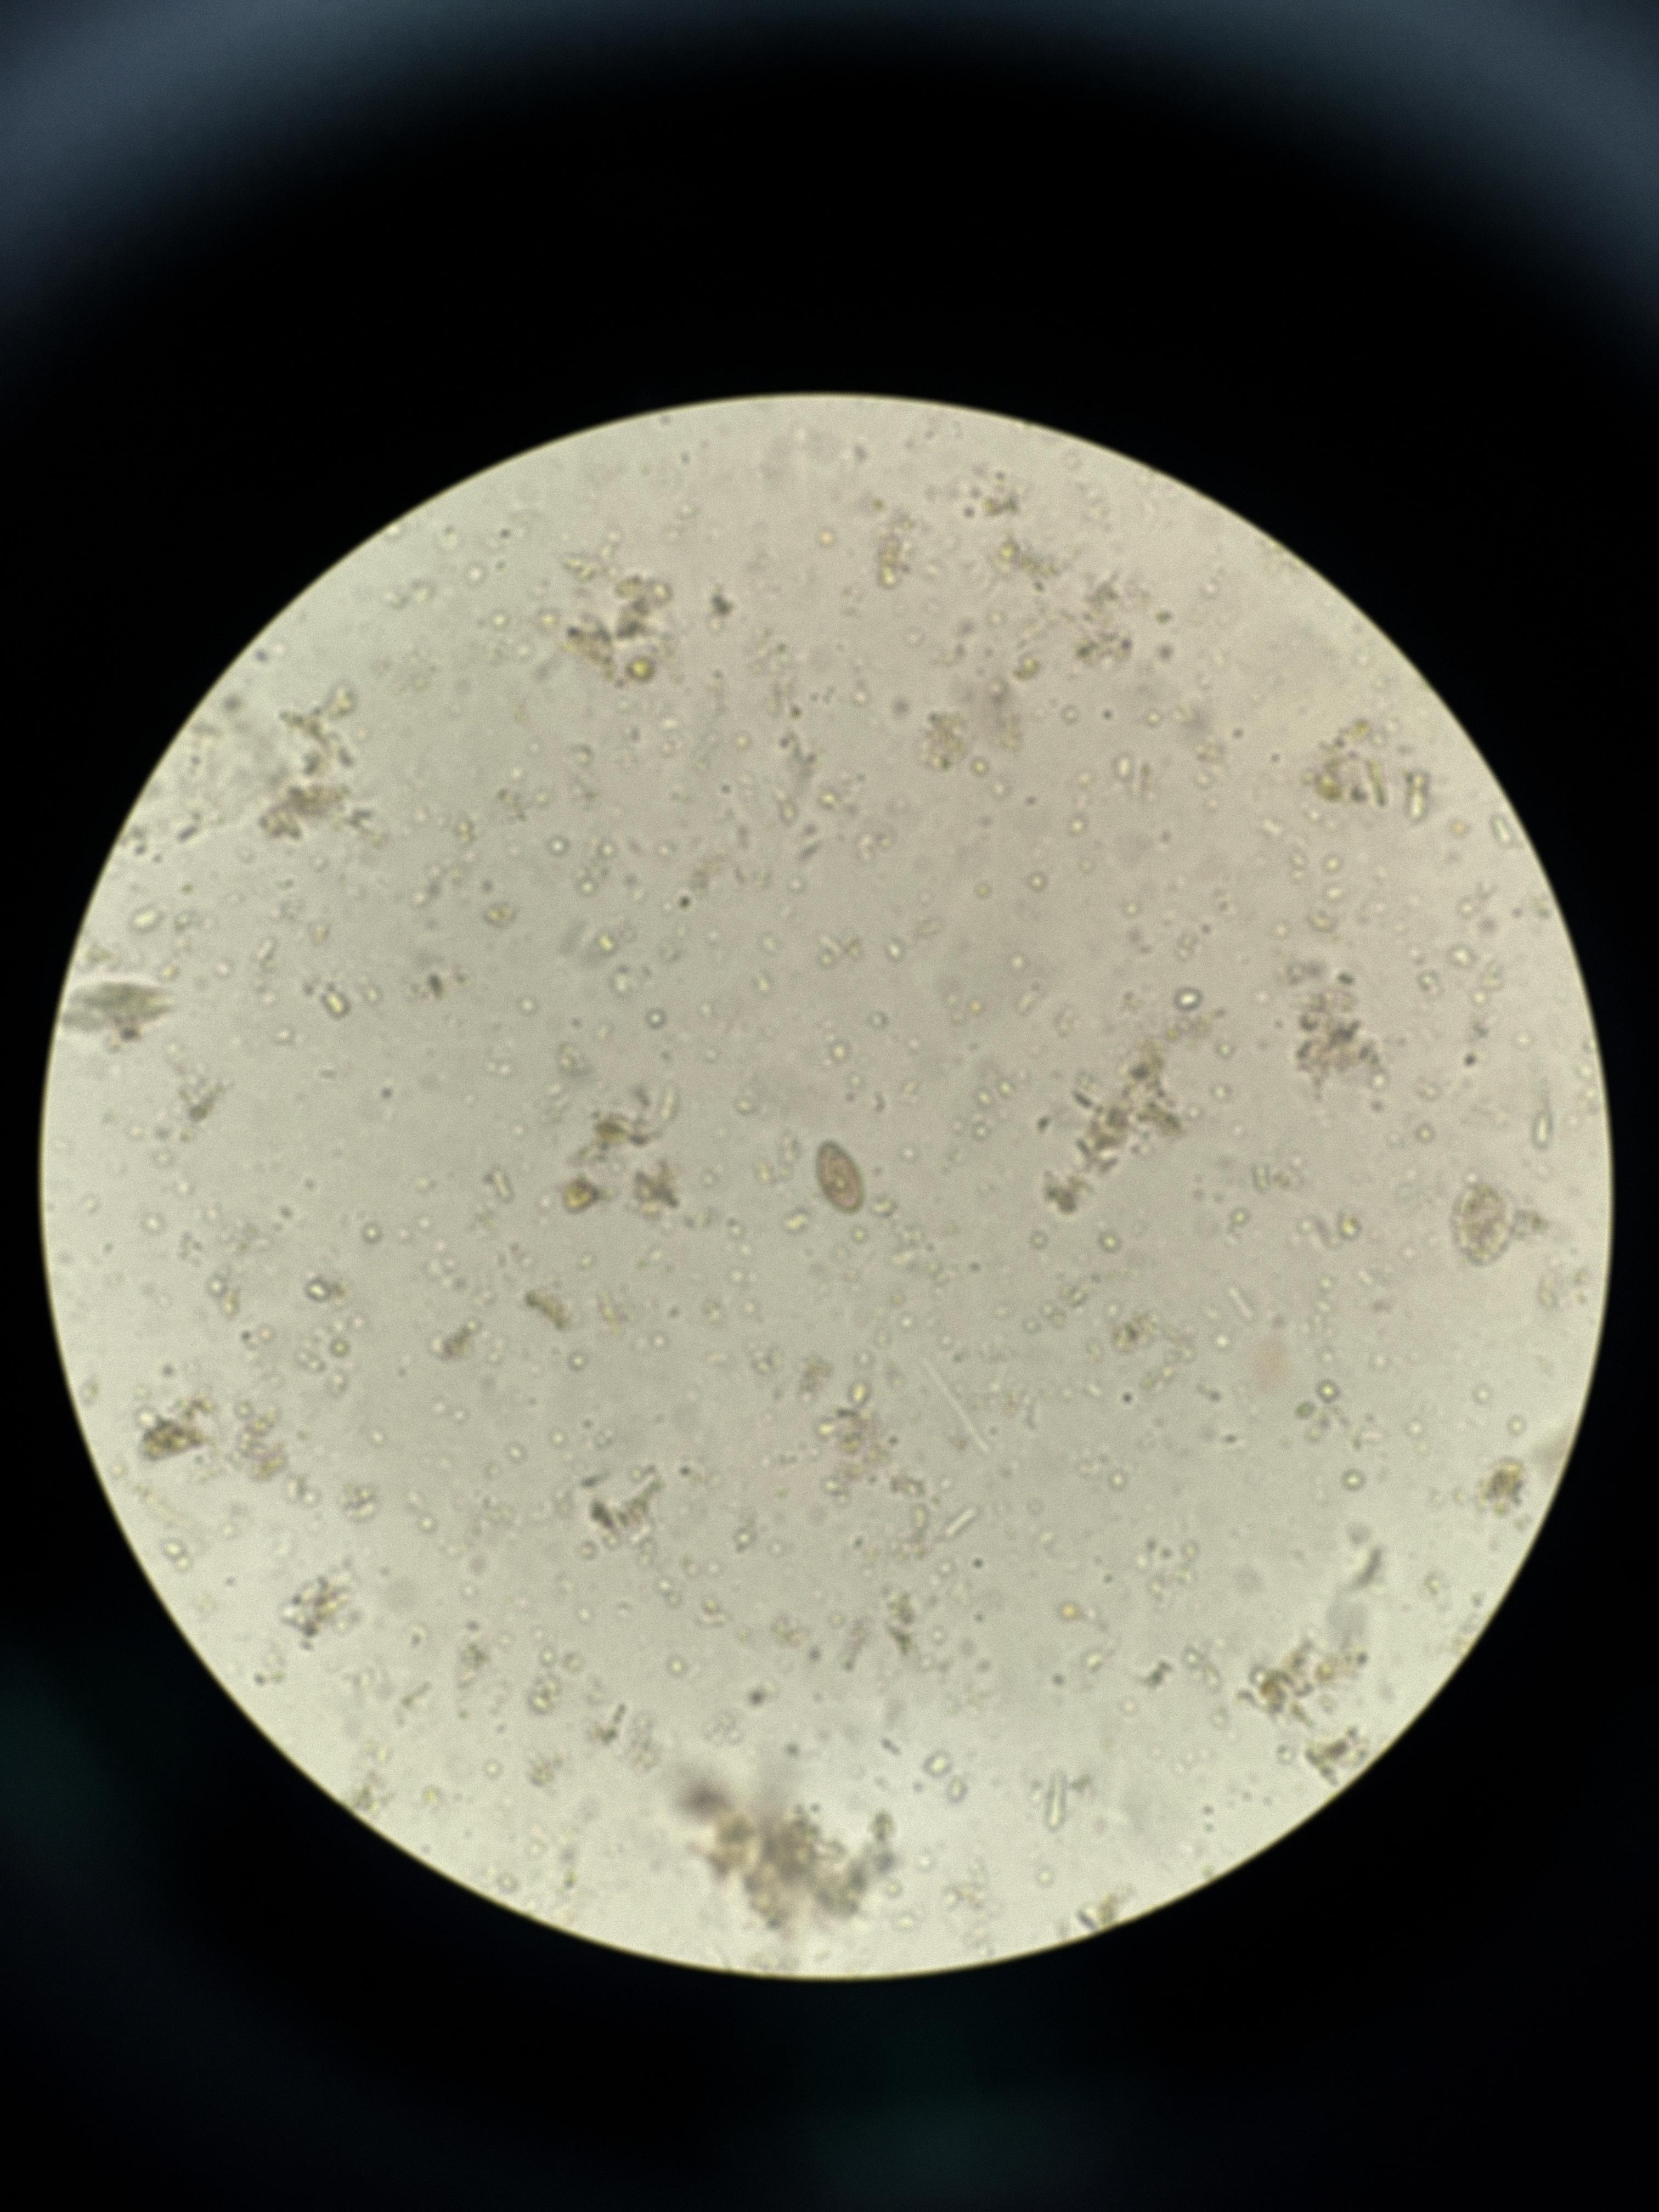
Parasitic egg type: Opisthorchis viverrine